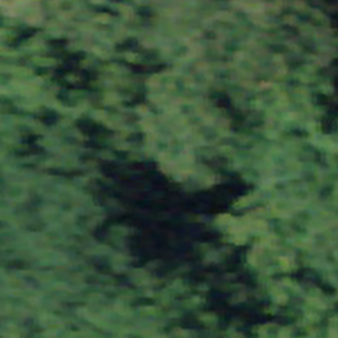
Label: other